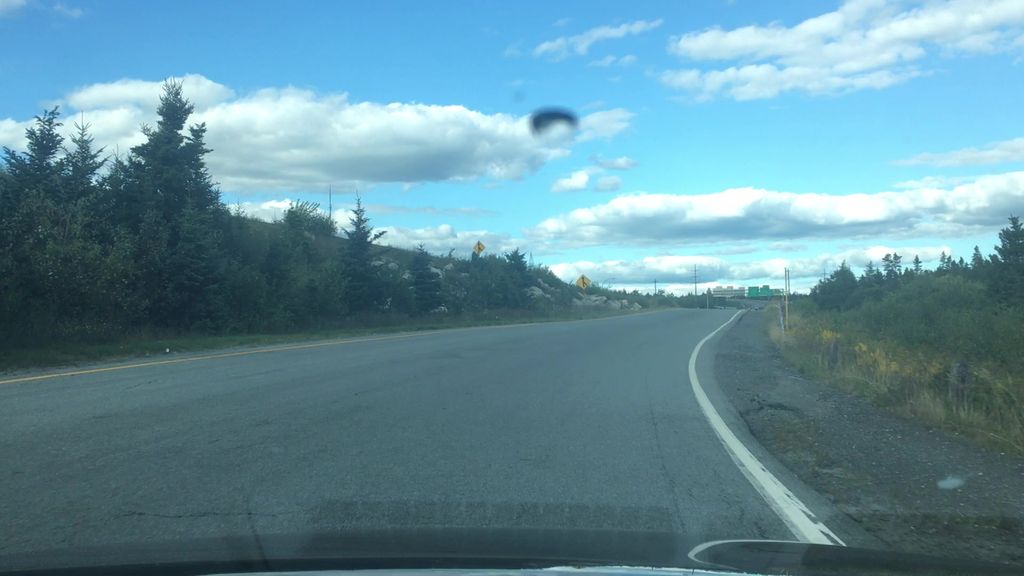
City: halifax